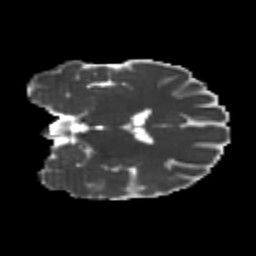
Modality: MD
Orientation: coronal
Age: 22
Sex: female
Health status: healthy
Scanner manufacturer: philips
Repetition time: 7.386 s
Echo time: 0.08599 s